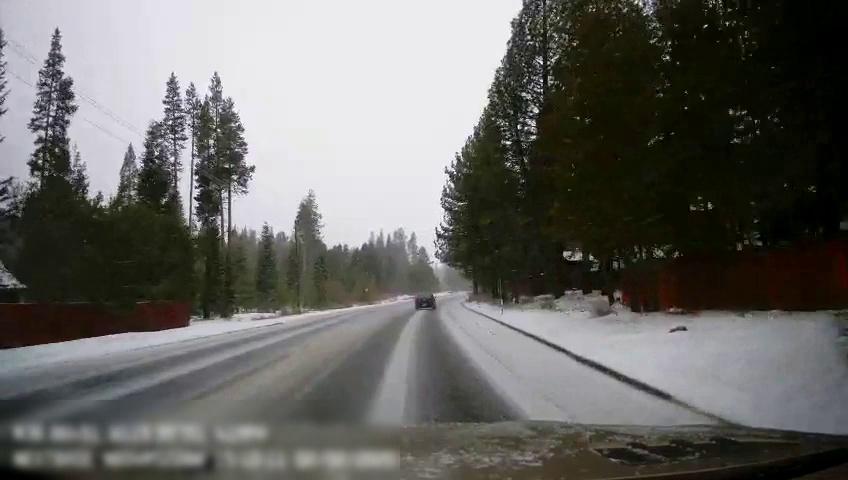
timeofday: Day
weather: Snowy
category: Drivable Space
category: Vehicles | Car